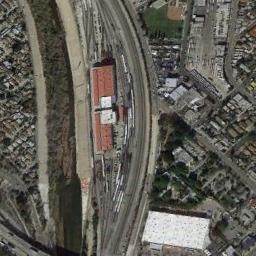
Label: railway_station